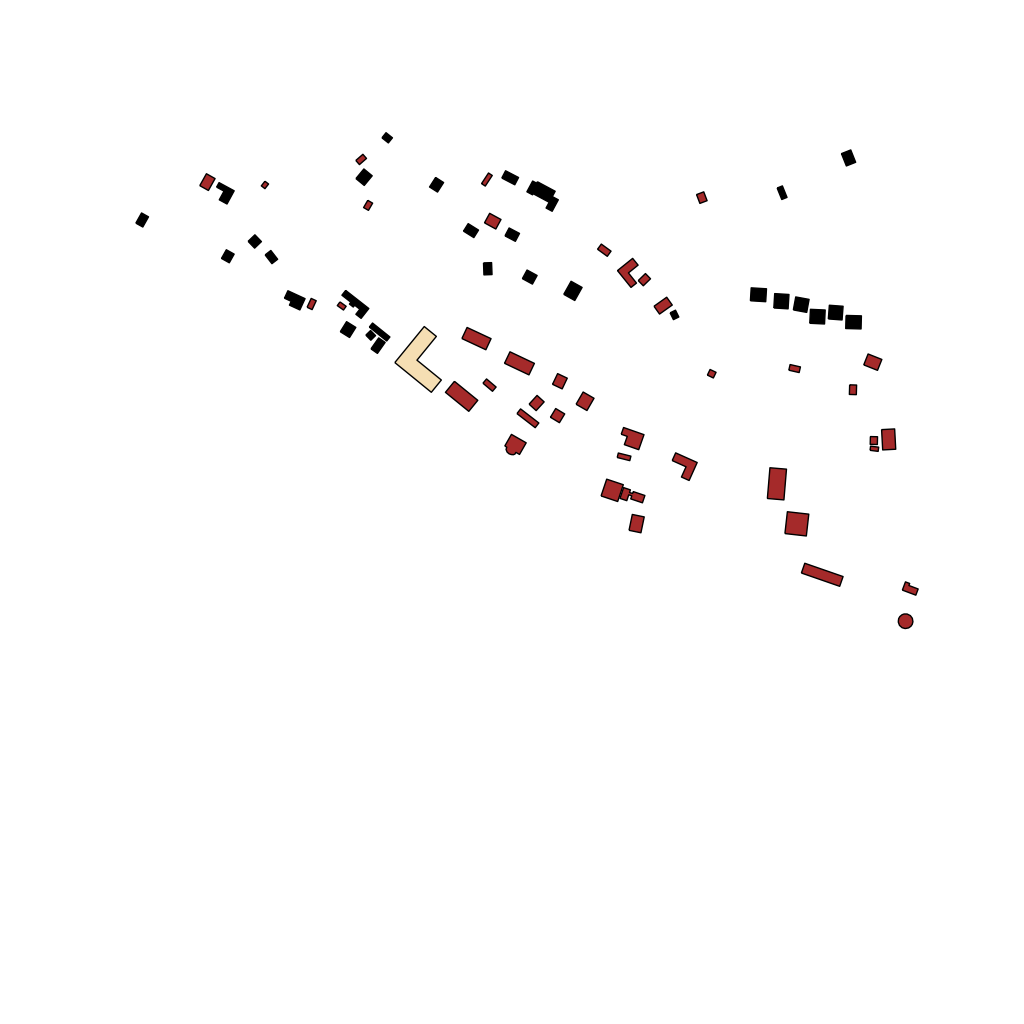
Tags: overhead vector_map, recreation, residential, individual_rise, low_rise, density_1, Building, Facility, Hotel, 1.0 km²